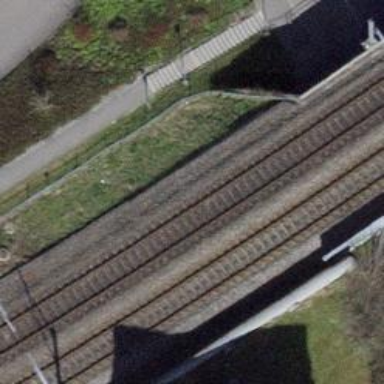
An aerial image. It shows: Bridge with electrified rail tracks and contact line.